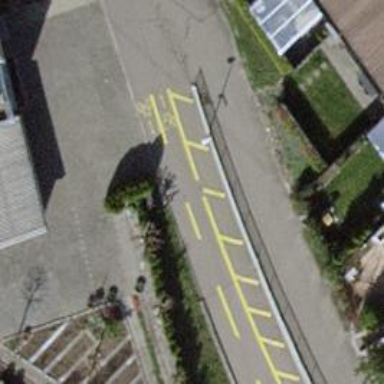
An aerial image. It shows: Bollard.